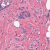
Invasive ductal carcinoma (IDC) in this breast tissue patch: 0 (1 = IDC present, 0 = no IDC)